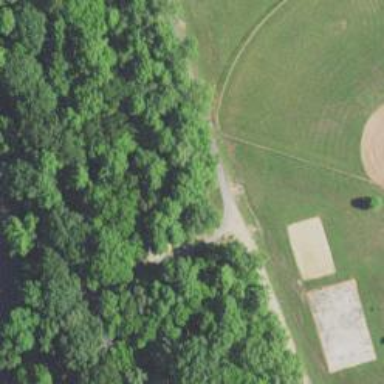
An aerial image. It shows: Asphalt path with excellent trail visibility.